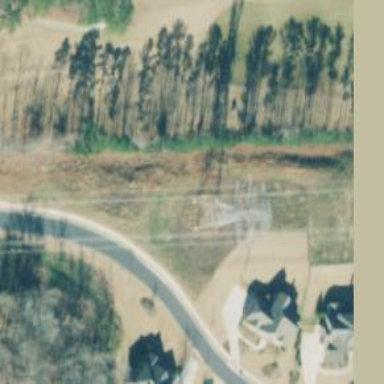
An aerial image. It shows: Lattice structure tower used for power transmission.